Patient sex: M
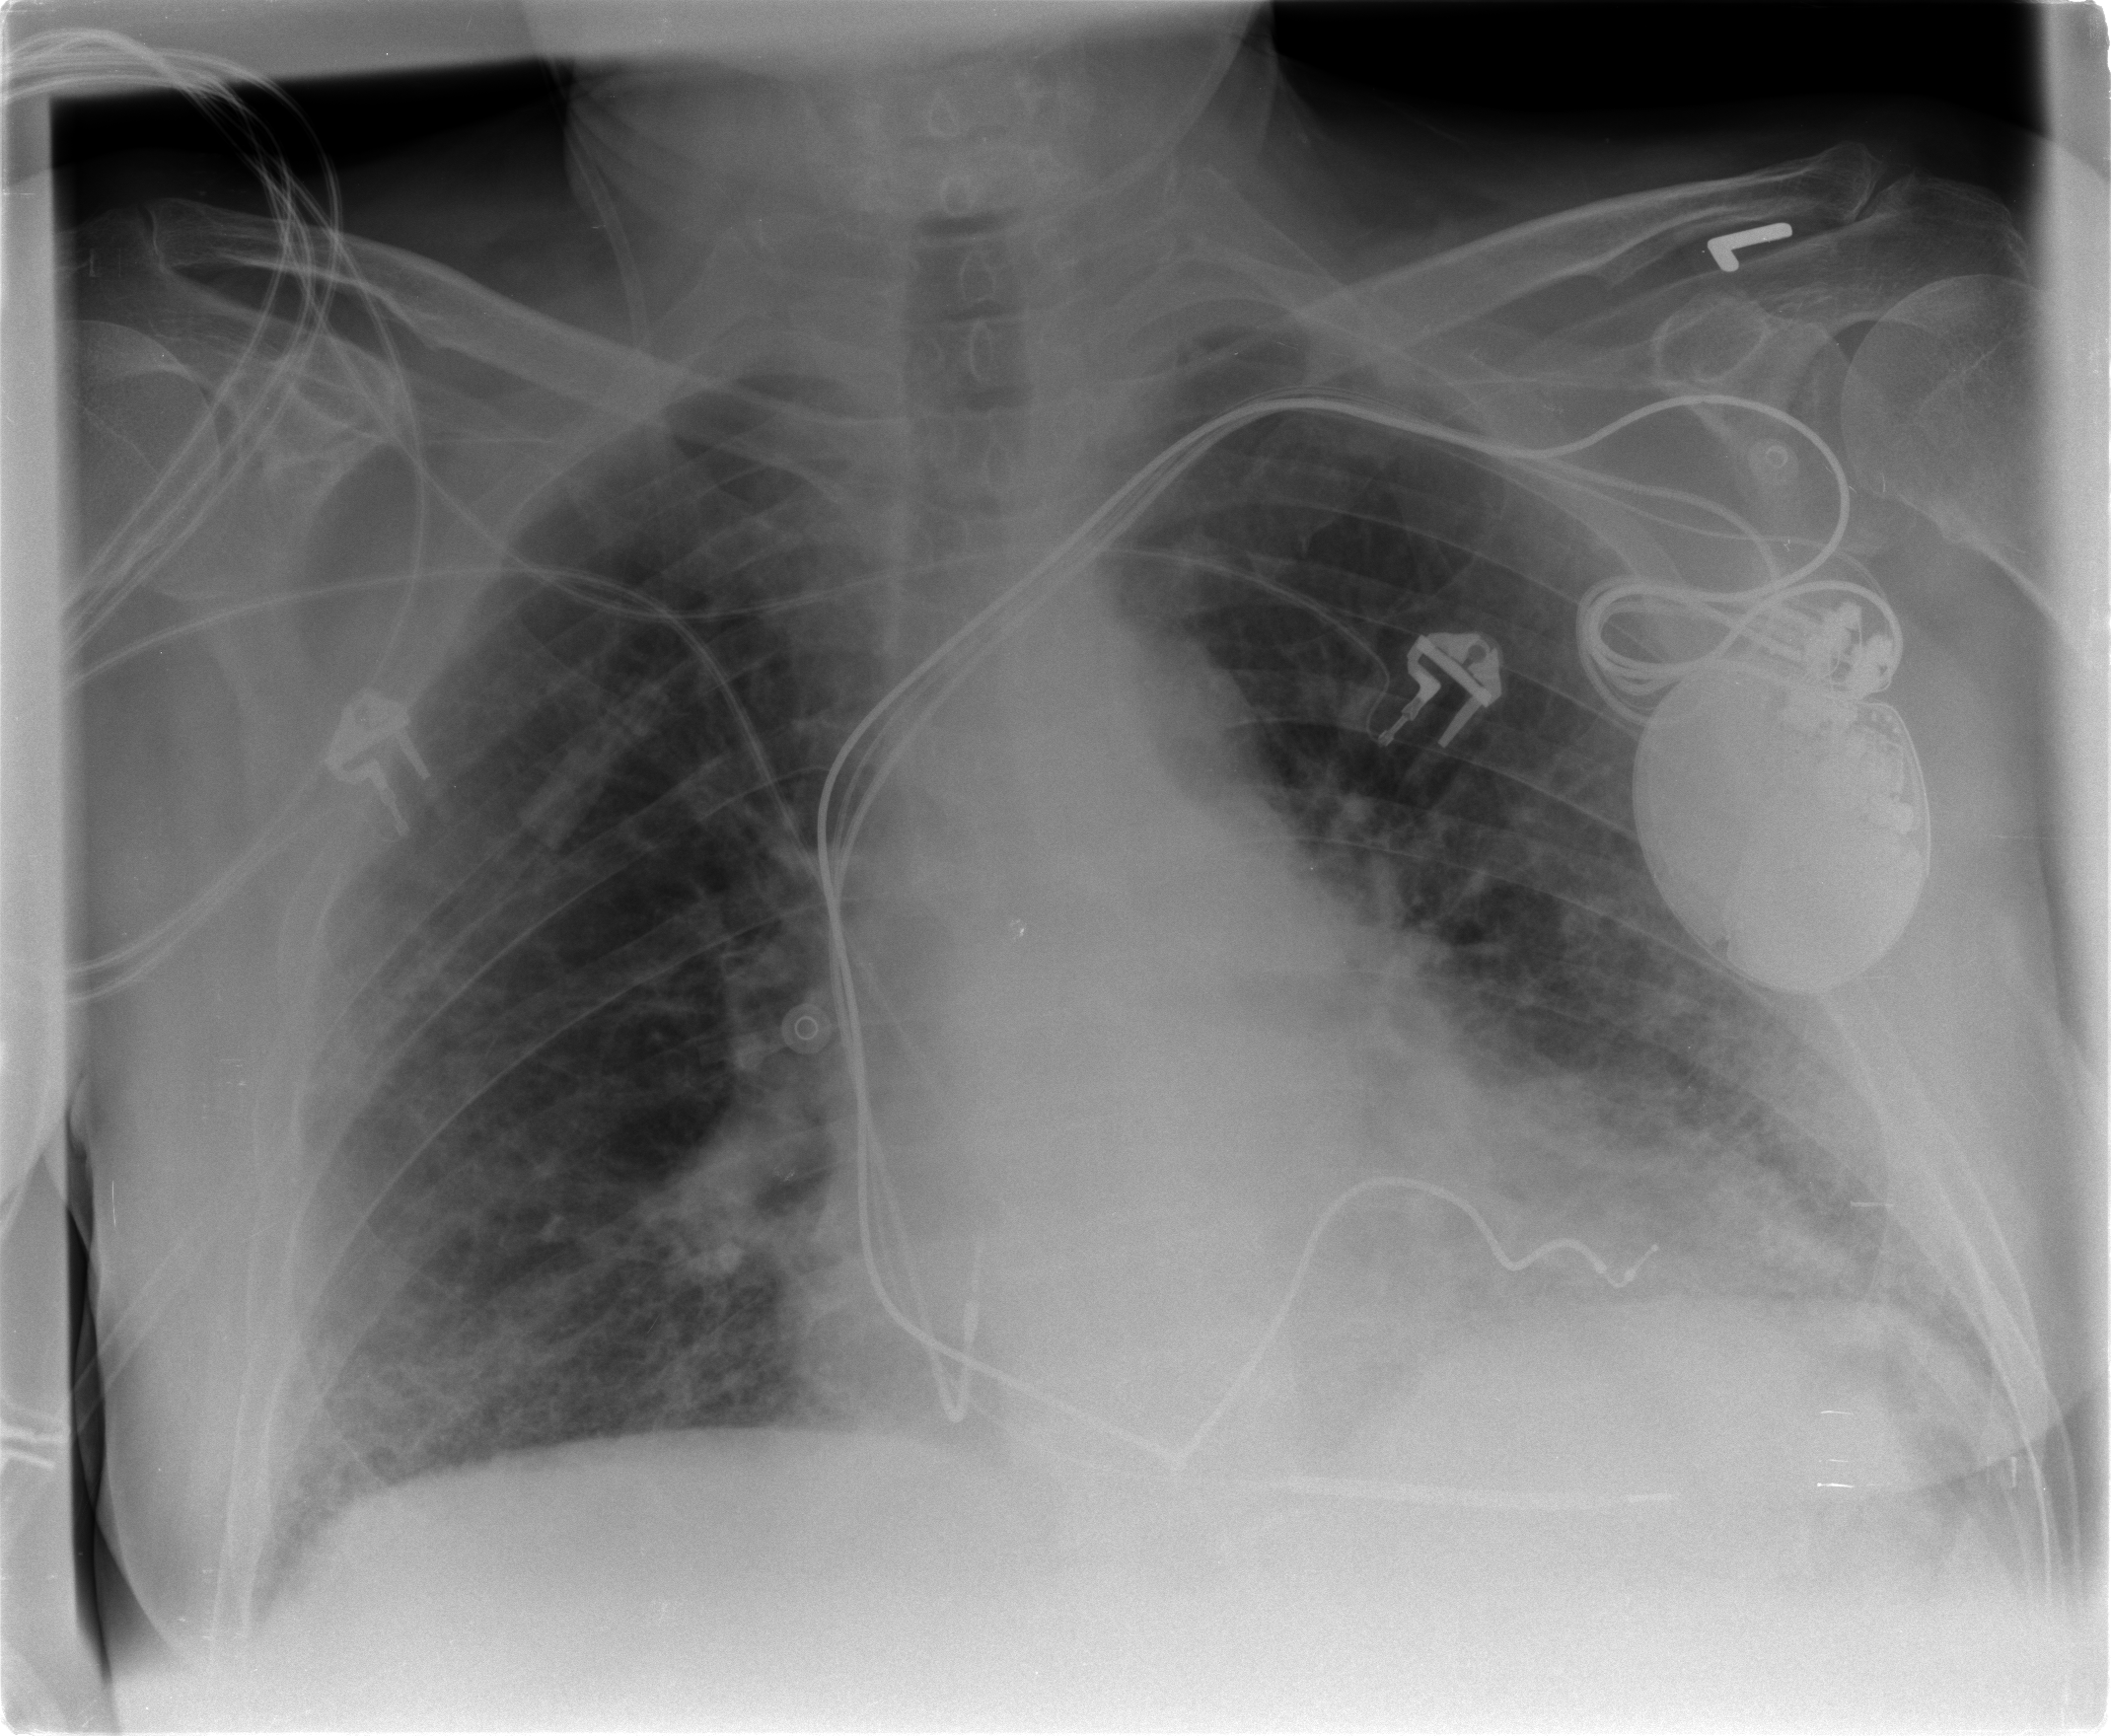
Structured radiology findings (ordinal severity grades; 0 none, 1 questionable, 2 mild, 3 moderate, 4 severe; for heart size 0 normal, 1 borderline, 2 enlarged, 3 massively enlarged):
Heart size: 1
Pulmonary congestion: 1
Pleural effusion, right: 0
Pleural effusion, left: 0
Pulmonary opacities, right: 0
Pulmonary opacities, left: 1
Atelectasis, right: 0
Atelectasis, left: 0